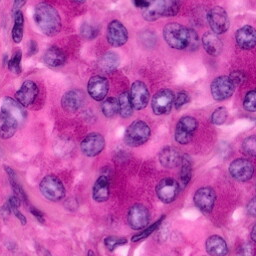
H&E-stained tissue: Pancreatic